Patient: sex F, age 54
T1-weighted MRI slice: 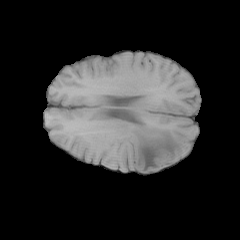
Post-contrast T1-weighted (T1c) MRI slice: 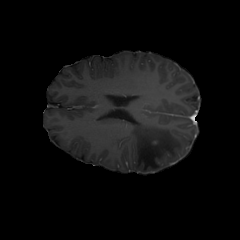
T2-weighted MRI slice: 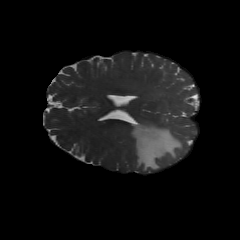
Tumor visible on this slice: yes
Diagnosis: Glioblastoma, IDH-wildtype
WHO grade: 4